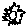
Label: sun